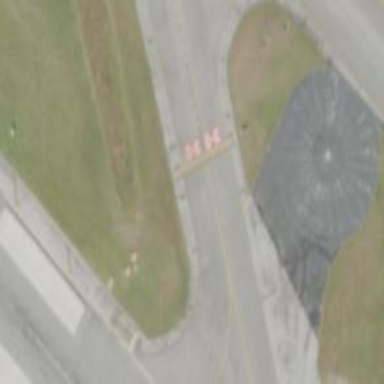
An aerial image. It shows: Image of taxiway at airport.